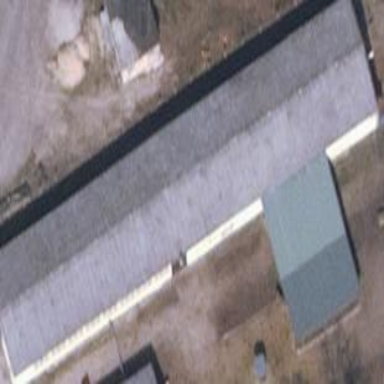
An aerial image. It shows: Stable building.